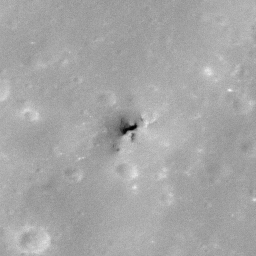
Pit: Copernicus 11
Host crater: Copernicus
Host type: impact_melt
Lunar coordinates: latitude 9.973, longitude 340.728